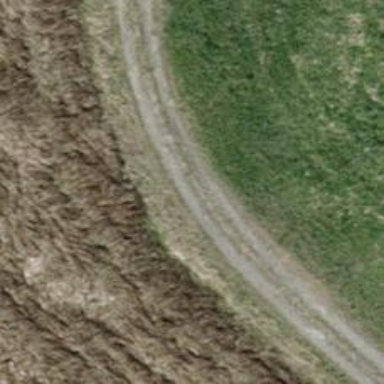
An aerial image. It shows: Compacted track road with grade3 tracktype.